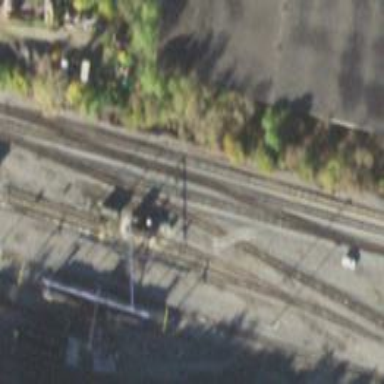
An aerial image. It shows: Railway yard.